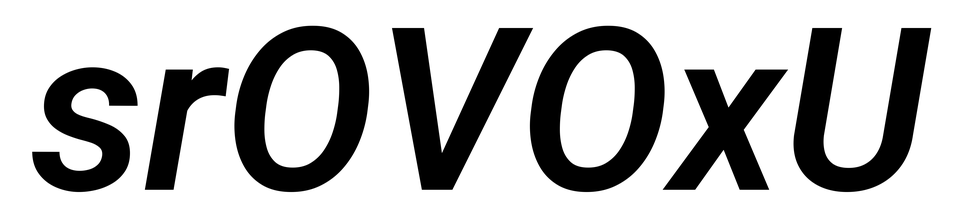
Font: Roboto-Italic_SemiBold_Italic